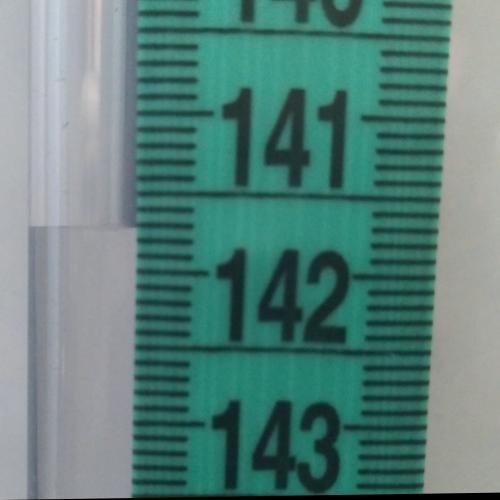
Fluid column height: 141.7 cm